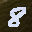
Label: 8